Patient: sex M, age 26
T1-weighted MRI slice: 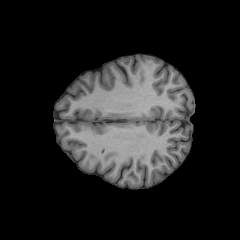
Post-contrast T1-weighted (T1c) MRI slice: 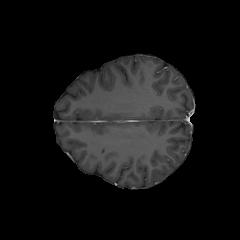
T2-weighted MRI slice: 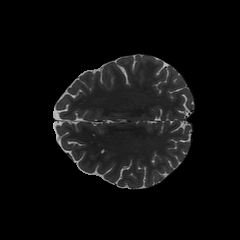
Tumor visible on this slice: no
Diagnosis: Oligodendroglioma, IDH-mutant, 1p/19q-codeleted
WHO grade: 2